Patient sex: M
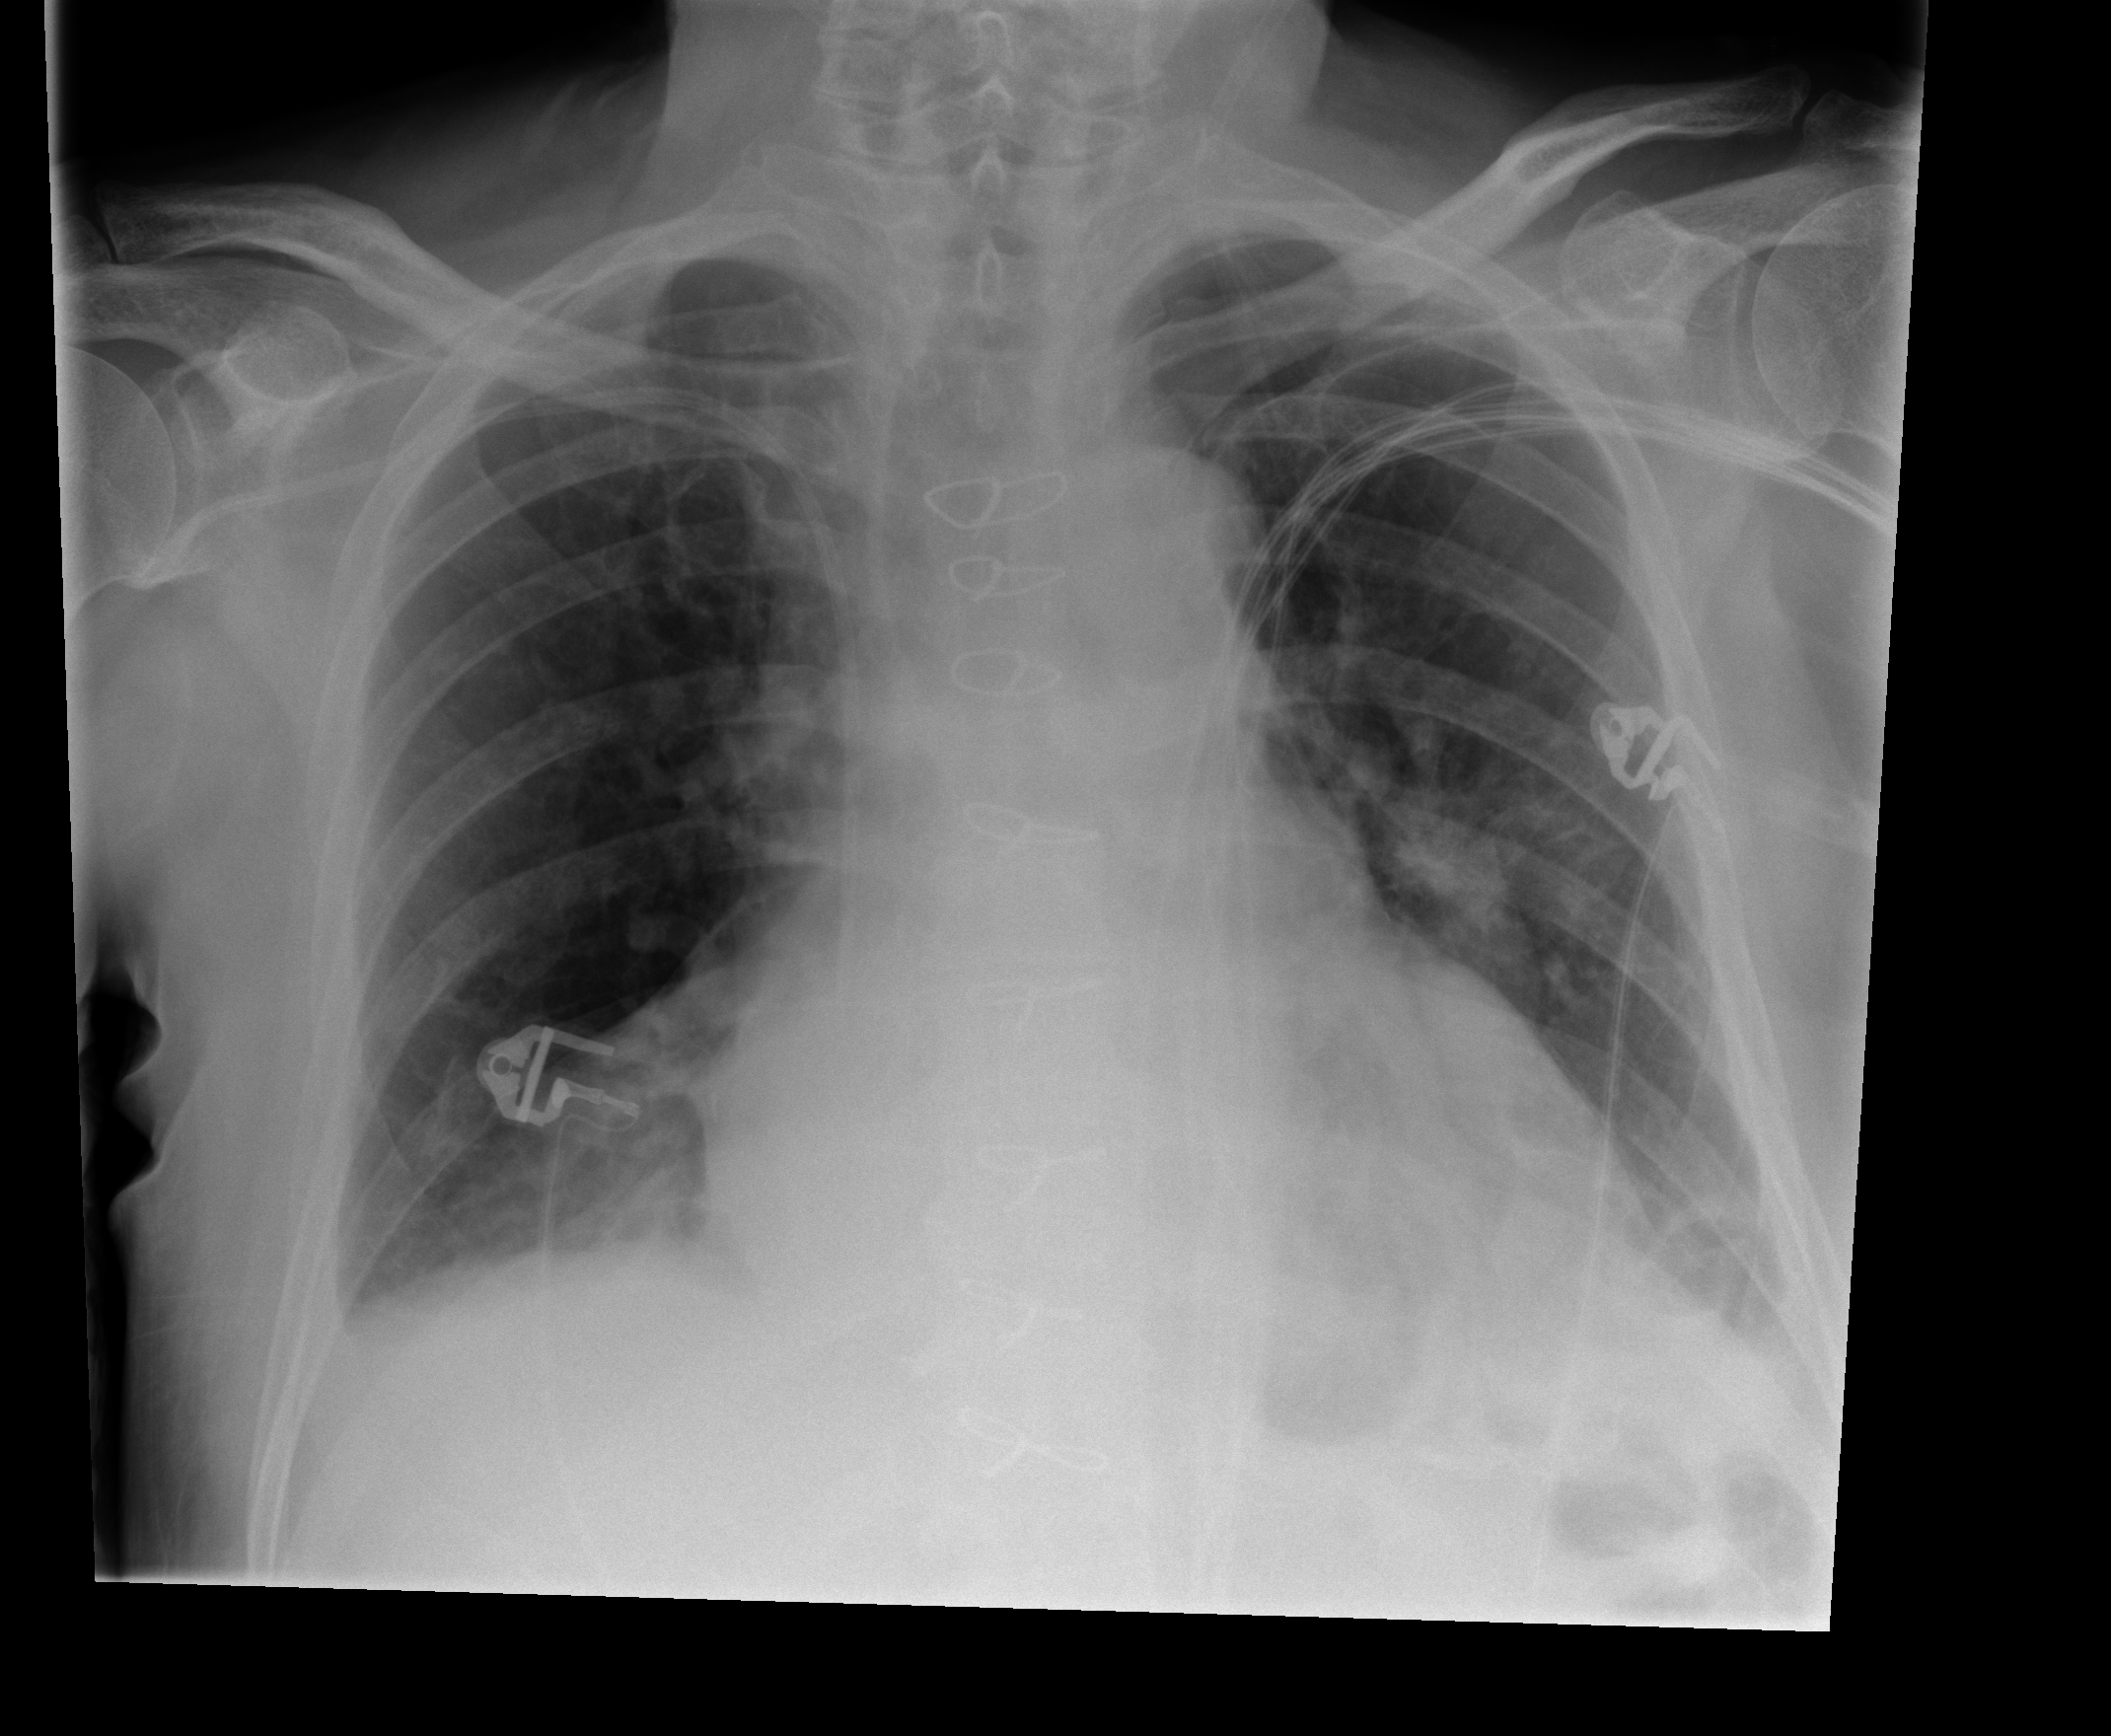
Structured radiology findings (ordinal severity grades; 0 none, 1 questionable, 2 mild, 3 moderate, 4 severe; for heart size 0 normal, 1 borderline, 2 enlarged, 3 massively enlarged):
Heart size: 2
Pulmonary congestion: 0
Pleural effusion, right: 0
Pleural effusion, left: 1
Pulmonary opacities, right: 0
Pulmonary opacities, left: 0
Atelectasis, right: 2
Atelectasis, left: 2